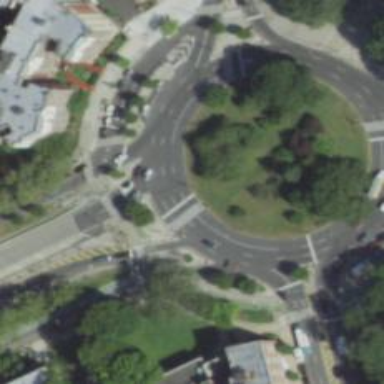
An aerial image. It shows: Secondary road with circular junction.